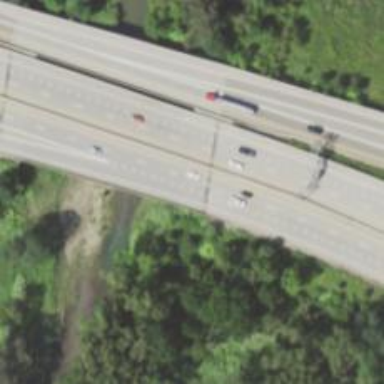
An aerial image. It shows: Bridge over motorway link with asphalt surface.